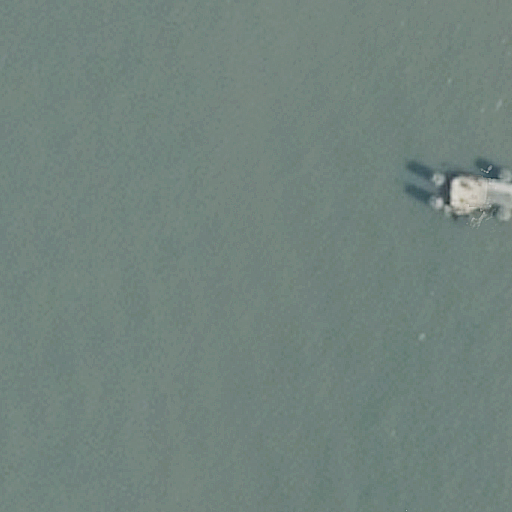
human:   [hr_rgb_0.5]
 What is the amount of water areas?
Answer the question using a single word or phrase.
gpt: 1

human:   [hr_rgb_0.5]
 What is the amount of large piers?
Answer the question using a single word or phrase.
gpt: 0

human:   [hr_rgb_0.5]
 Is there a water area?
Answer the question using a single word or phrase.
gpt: yes

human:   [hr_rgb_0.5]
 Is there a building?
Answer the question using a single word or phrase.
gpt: no

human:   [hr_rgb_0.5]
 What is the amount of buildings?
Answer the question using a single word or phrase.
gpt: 0

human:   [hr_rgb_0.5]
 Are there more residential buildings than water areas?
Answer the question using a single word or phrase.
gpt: no

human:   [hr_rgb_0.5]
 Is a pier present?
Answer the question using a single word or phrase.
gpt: yes

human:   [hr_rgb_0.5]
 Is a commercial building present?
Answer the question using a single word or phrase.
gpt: no

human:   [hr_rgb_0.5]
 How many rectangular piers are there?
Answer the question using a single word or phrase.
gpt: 1

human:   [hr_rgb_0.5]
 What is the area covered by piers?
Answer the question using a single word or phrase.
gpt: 304m2

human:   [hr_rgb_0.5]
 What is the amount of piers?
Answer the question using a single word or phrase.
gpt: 1

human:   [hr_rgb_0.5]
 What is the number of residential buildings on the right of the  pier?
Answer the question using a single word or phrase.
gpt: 0

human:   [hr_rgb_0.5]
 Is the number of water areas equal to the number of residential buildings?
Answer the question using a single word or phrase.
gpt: no

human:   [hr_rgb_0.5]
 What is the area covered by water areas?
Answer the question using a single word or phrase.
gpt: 10556m2

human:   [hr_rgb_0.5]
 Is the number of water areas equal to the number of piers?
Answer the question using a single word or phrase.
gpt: yes

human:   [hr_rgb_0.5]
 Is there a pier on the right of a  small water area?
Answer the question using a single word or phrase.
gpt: no

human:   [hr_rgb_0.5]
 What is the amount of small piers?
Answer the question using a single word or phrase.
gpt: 0

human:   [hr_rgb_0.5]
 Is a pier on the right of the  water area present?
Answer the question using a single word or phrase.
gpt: yes

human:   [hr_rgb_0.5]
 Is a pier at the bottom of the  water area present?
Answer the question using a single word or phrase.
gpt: no

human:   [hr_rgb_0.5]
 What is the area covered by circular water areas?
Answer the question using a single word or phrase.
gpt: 0m2

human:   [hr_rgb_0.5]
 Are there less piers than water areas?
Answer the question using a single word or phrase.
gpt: no

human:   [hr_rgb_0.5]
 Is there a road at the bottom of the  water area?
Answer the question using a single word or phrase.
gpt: no

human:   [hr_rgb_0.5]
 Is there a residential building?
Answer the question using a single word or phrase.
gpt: no

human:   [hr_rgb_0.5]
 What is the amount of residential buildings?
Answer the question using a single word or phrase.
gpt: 0

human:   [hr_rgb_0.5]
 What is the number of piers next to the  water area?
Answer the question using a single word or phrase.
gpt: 1

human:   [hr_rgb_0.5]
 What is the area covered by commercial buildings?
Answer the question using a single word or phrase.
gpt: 0m2

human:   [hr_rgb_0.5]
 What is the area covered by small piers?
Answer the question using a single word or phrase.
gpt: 0m2

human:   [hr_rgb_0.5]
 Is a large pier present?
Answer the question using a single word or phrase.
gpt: no

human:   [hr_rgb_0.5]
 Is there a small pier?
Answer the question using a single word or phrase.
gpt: no

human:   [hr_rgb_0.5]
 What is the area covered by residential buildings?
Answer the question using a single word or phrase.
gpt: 0m2

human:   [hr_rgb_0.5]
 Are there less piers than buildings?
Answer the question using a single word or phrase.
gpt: no

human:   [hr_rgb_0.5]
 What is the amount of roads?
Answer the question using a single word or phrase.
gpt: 0

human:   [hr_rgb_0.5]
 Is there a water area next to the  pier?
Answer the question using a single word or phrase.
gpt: yes

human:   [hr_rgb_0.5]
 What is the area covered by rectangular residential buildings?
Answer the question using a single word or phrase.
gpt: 0m2

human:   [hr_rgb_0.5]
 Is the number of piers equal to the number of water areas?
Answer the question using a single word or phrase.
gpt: yes

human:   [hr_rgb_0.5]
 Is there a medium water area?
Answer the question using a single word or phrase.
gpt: no

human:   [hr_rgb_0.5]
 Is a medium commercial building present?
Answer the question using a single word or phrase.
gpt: no

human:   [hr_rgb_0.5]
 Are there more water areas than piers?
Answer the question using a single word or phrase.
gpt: no

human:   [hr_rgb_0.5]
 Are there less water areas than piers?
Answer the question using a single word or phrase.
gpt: no

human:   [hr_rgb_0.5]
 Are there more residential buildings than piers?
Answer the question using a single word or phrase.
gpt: no

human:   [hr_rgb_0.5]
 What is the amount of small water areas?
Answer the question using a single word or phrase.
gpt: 0

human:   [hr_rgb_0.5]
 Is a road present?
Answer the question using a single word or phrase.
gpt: no

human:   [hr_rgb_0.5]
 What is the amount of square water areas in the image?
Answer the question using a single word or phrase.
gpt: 0

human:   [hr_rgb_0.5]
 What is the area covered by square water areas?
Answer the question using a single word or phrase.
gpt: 0m2

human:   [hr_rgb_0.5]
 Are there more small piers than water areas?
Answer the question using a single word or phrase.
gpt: no

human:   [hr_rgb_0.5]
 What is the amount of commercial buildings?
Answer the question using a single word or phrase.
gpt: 0

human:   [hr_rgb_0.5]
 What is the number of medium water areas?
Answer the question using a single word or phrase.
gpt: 0

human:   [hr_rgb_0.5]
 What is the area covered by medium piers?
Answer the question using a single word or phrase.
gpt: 304m2

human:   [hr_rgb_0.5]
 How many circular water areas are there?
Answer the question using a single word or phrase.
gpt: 0

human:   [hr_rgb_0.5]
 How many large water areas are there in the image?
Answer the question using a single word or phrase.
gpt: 1

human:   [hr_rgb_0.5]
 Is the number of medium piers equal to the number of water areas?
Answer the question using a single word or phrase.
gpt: yes

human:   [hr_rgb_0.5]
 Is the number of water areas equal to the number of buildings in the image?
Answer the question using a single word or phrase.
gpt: no

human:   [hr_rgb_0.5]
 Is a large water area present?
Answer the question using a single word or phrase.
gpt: yes

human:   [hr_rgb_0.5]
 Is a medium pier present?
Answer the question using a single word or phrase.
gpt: yes

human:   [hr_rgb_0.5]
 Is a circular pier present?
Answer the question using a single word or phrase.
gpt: no

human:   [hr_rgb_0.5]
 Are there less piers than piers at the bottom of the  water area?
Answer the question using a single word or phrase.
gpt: no

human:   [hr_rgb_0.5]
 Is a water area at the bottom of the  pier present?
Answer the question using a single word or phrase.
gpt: no

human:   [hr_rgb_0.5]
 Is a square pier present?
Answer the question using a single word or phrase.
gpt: no

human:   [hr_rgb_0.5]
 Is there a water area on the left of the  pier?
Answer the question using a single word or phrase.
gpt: yes

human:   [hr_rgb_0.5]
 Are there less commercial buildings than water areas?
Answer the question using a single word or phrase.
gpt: yes

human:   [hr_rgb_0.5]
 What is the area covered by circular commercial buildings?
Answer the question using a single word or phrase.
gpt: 0m2

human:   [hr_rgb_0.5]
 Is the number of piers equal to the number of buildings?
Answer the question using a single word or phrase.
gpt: no

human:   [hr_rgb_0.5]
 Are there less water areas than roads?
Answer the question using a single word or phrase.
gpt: no

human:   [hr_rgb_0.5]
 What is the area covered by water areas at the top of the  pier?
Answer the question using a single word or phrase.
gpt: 0m2